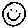
Label: smiley face